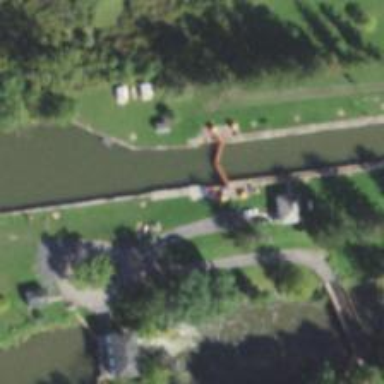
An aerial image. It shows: Lock gate on waterway.